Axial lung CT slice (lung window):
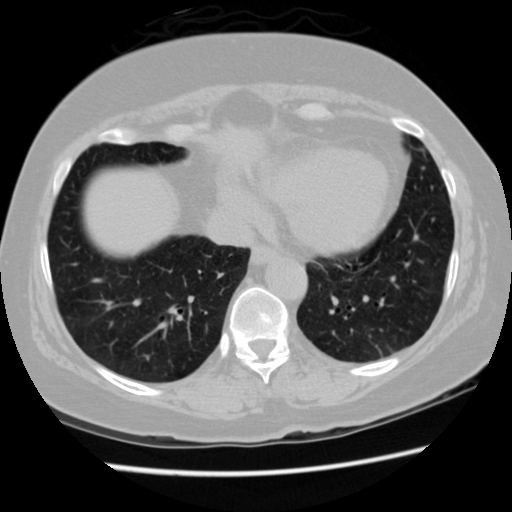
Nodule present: no